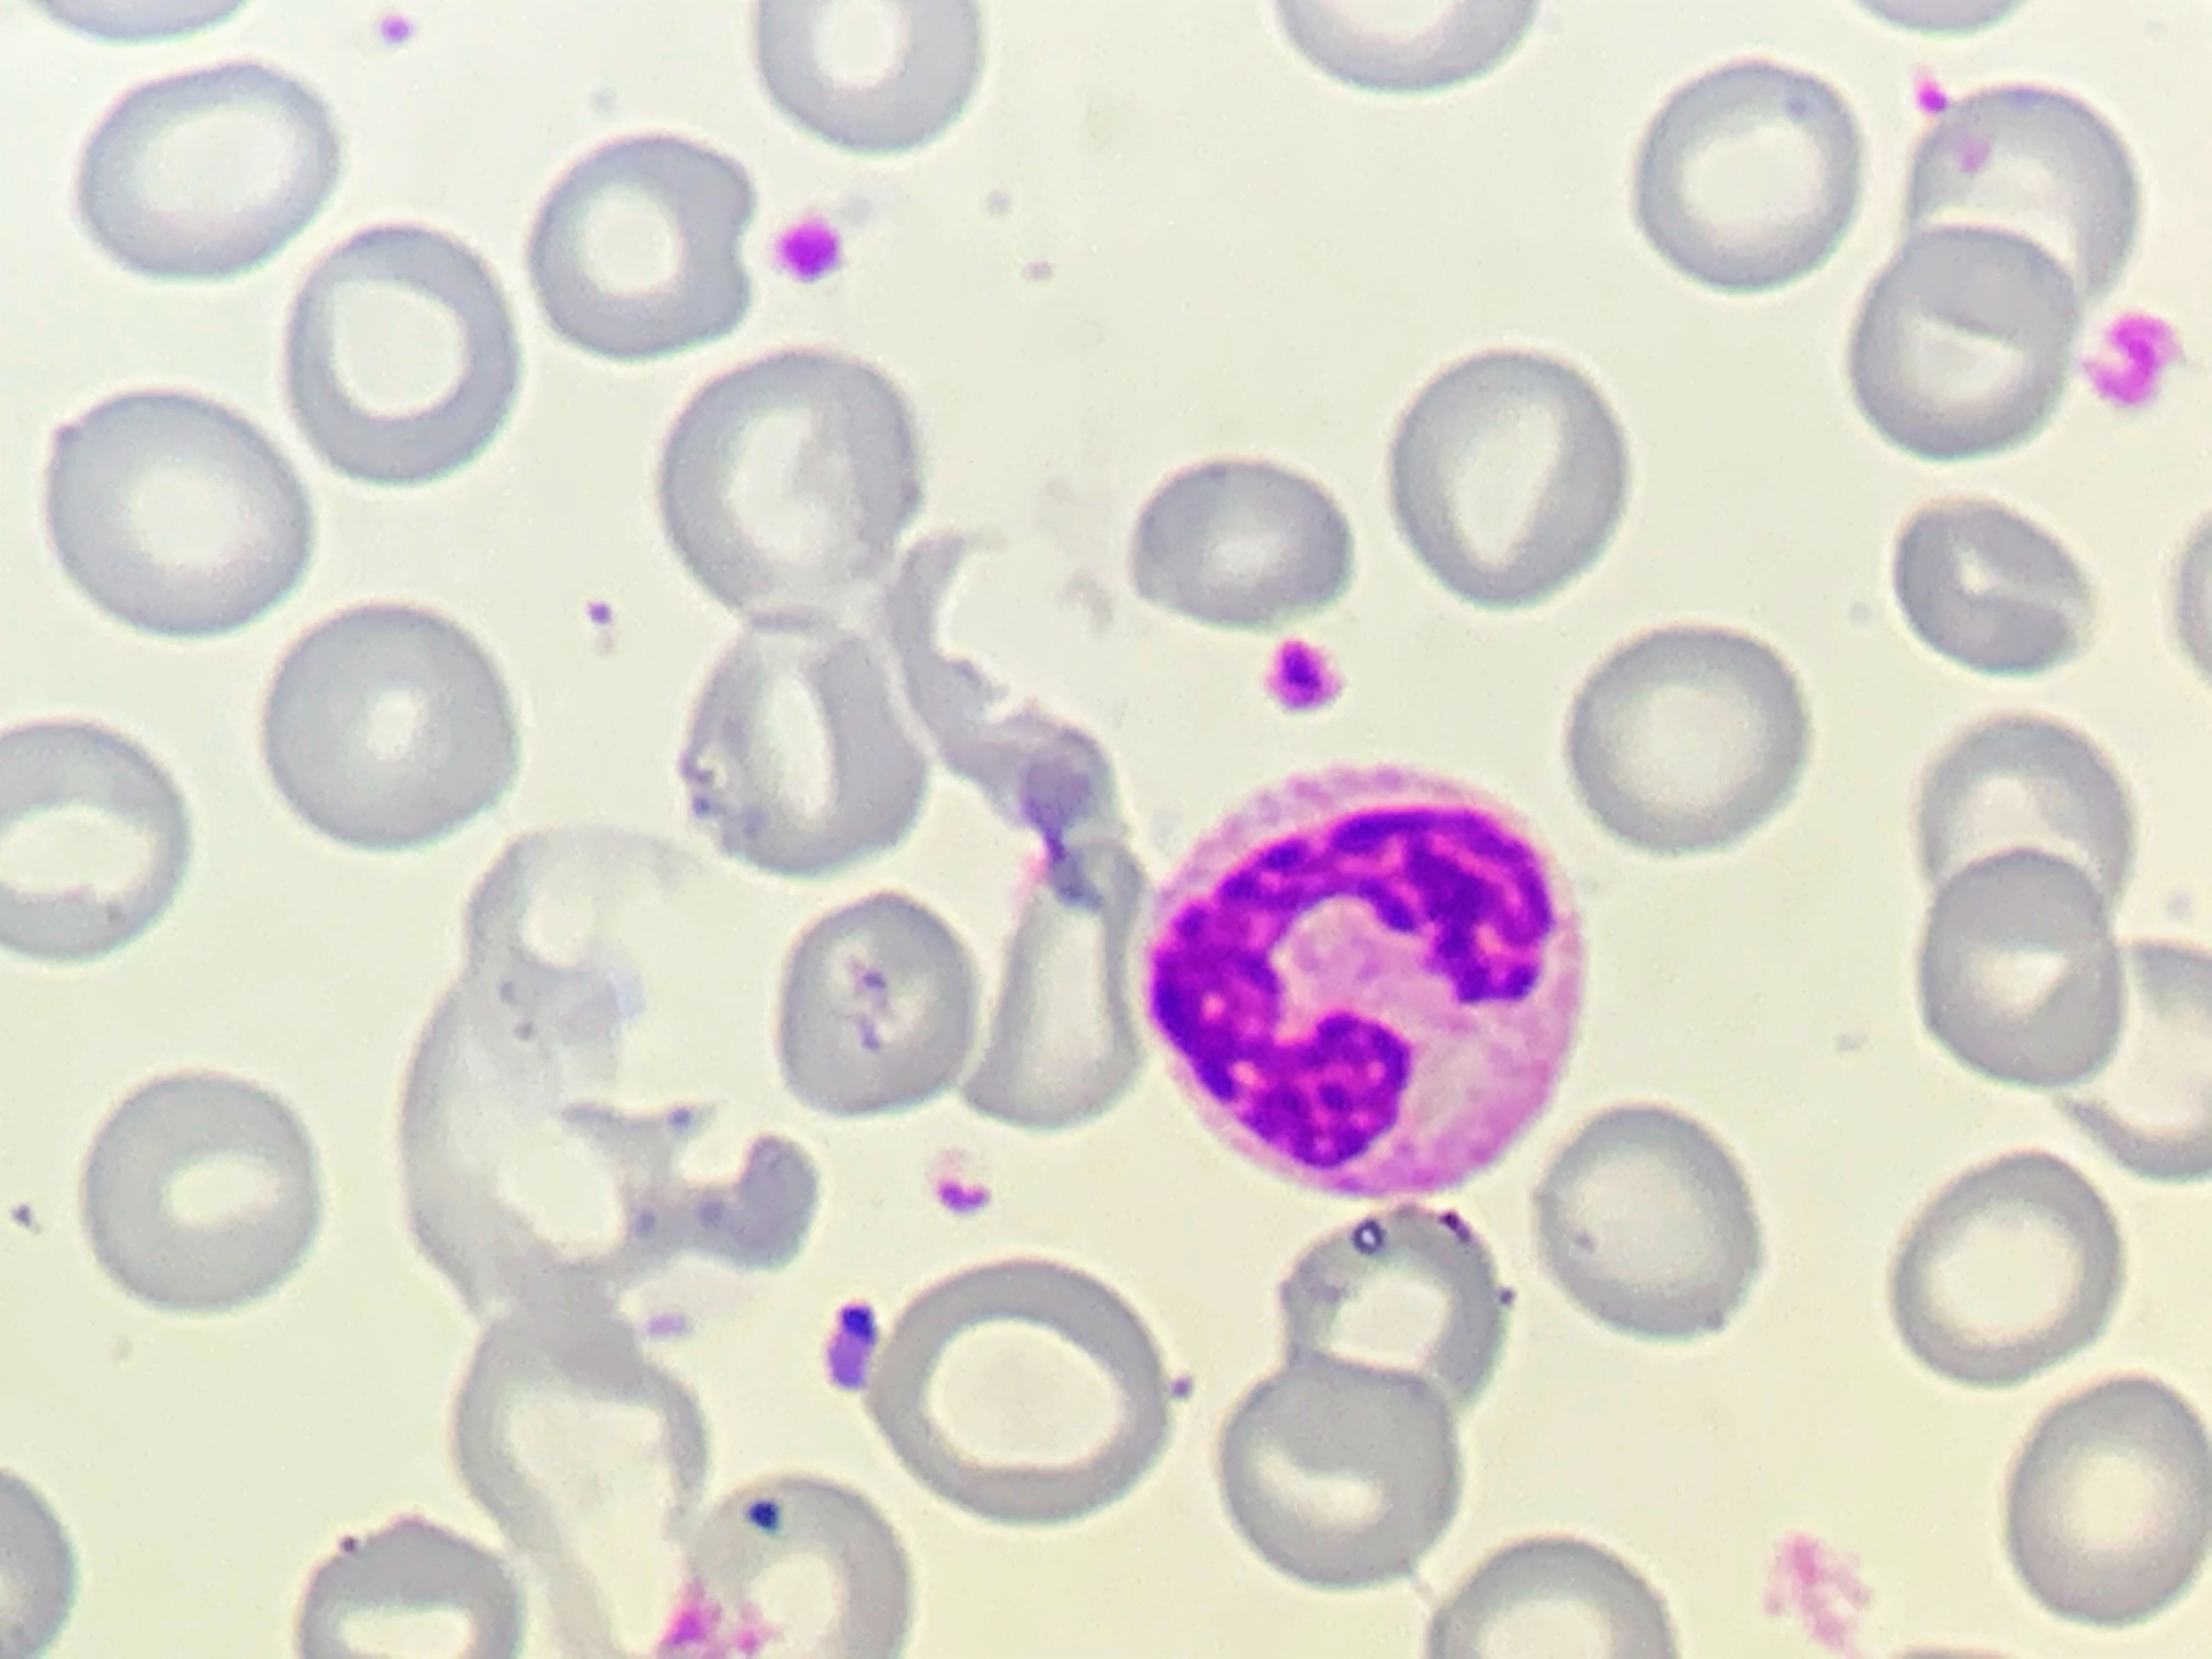
Cell type: NEUTROPHILS